Question: This is my sample twitter program it works but there are several errors
if I scroll up or down top and bottom cellls disappears some times I get an error saying :
BAD ACCESS CODE this happens on this row
'''
NSDictionary *tweet = [tweets objectAtIndex:indexPath.row];
'''
Please Advice

'''
#import "TableViewViewController.h"
@interface TableViewViewController ()
@end
@implementation TableViewViewController
- (NSInteger)tableView:(UITableView *)tableView numberOfRowsInSection:(NSInteger)section
{
NSLog(@"tweets array count : %d", tweets.count);
return tweets.count;
}
- (UITableViewCell *)tableView:(UITableView *)tableView cellForRowAtIndexPath:(NSIndexPath *)indexPath
{
static NSString *CellIdentifier = @"TweetCell";
UITableViewCell *cell = [tableView dequeueReusableCellWithIdentifier:CellIdentifier];
if (cell == nil) {
cell = [[UITableViewCell alloc] initWithStyle:UITableViewCellStyleDefault reuseIdentifier:CellIdentifier];
}
NSLog(@"ROW : %d", indexPath.row);
NSDictionary *tweet = [tweets objectAtIndex:indexPath.row];
NSString *text = [tweet objectForKey:@"text"];
NSString *name = [[tweet objectForKey:@"user"] objectForKey:@"name"];
cell.textLabel.text = text;
cell.detailTextLabel.text = [NSString stringWithFormat:@"by %@", name];
return cell;
}
- (void)viewDidLoad
{
[super viewDidLoad];
[self fetchTweets];
}
- (void)fetchTweets
{
NSString *twitterURL = [NSString stringWithFormat:@"https://api.twitter.com/1/statuses/public_timeline.json"];
NSURL *fullURL = [NSURL URLWithString:twitterURL];
NSError *error = nil;
NSData *dataURL = [NSData dataWithContentsOfURL:fullURL options:0 error:&error];
tweets = [NSJSONSerialization JSONObjectWithData:dataURL
options:kNilOptions
error:&error];
}
.....
@end
'''
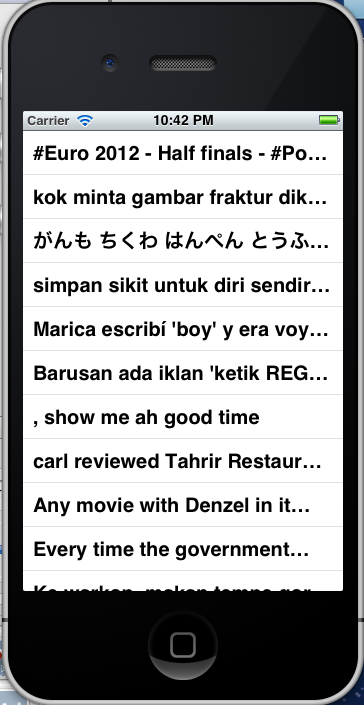
Answer: Found out the answer My app doesn't support ARC because I didn't check if we use a retain at the NSJSONSerialization the error is fixed.
'''
tweets = [[NSJSONSerialization JSONObjectWithData:dataURL
options:kNilOptions
error:&error] retain];
'''